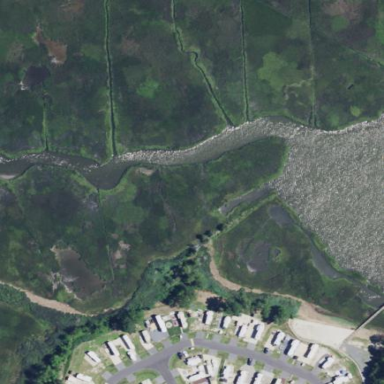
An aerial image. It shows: Marshy wetland area.